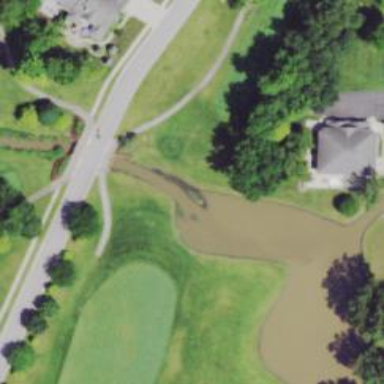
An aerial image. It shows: View of golf hole.